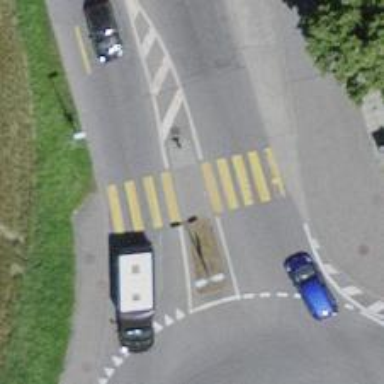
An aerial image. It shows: Crossing with island in the road.